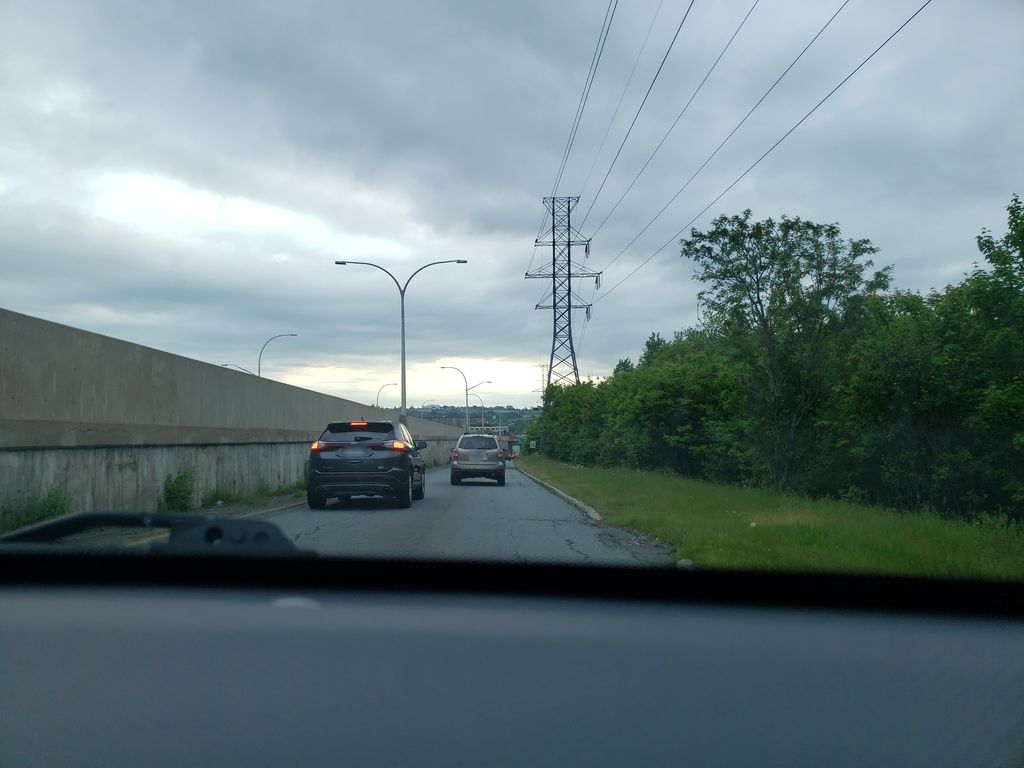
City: halifax